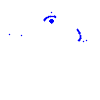
Particle: kaon